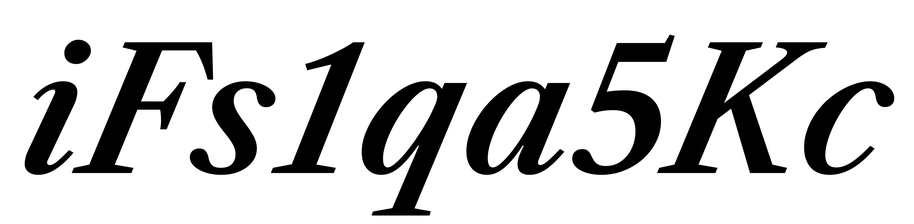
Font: LibreCaslonText-Italic_SemiBold_Italic